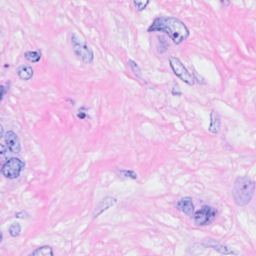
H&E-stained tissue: Breast